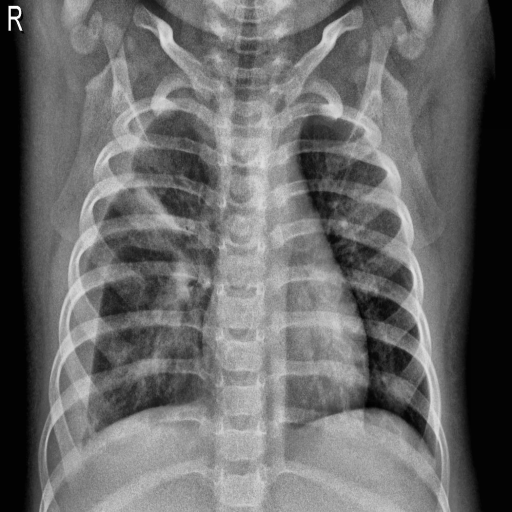
Finding: PNEUMONIA